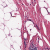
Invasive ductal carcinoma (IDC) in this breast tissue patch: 0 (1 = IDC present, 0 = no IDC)